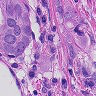
Metastatic tissue present: yes